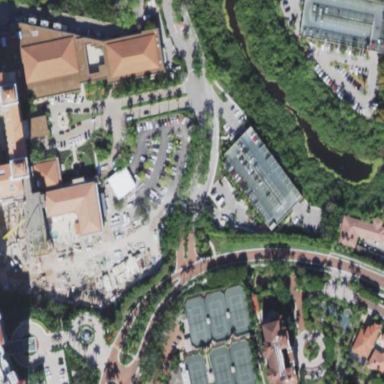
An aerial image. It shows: Hotel building.